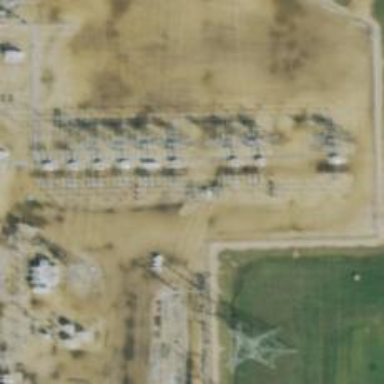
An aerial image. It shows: Switch for power supply.